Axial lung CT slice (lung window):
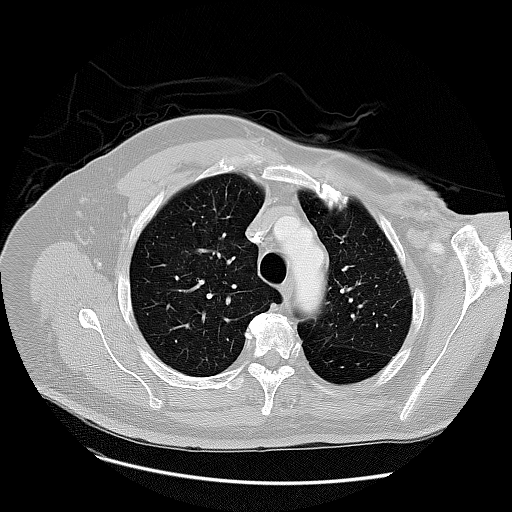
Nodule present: no